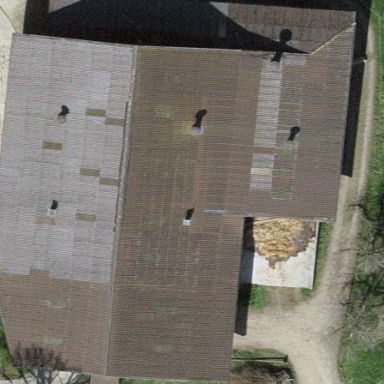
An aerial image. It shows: Farm building.